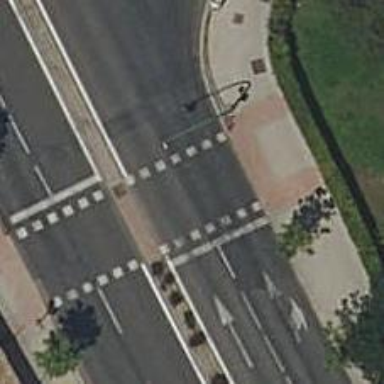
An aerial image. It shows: Crossing with traffic signals.